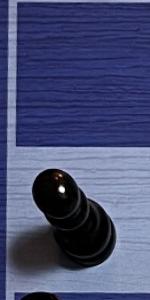
Label: Pawn_Black